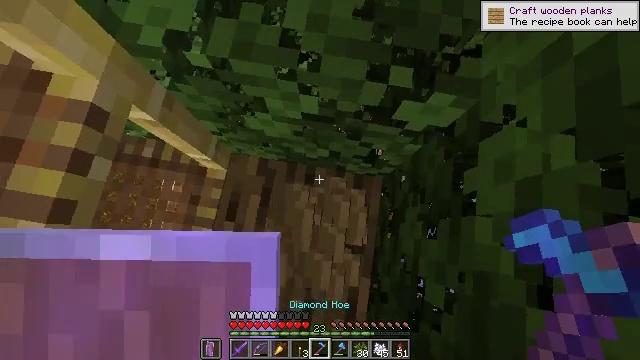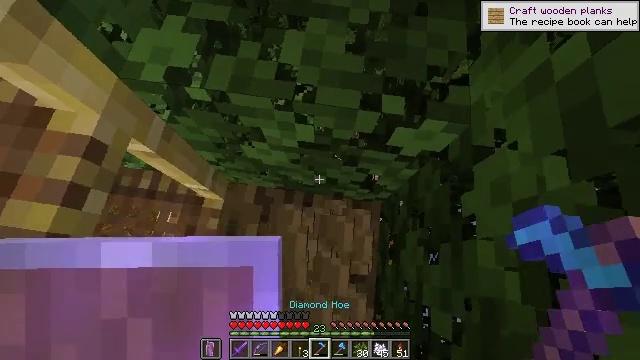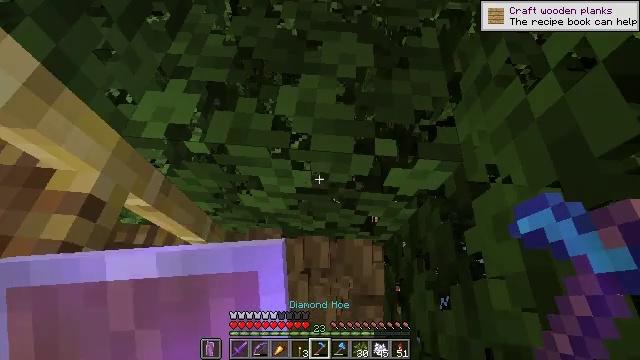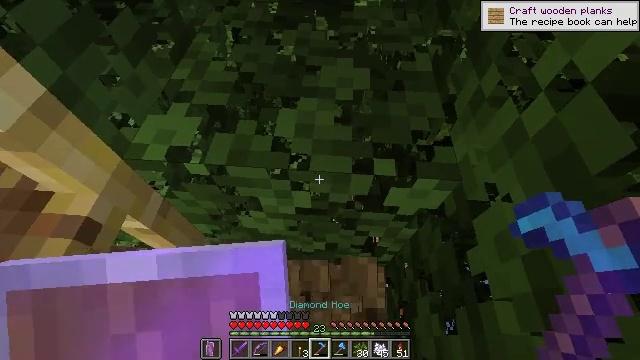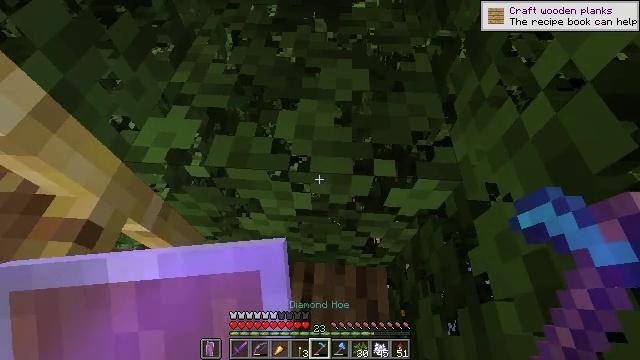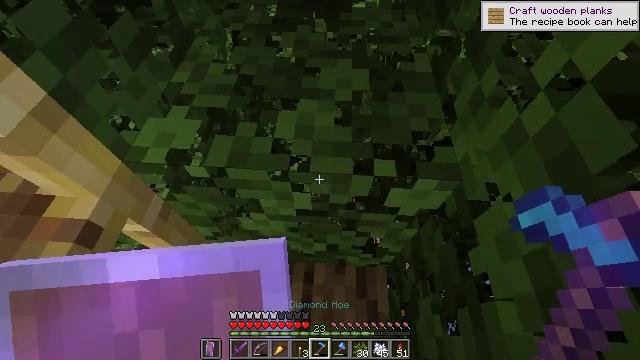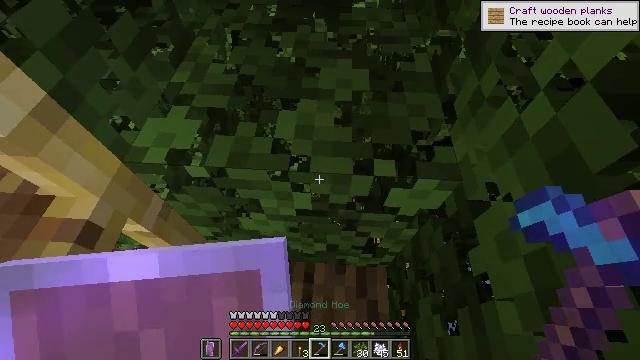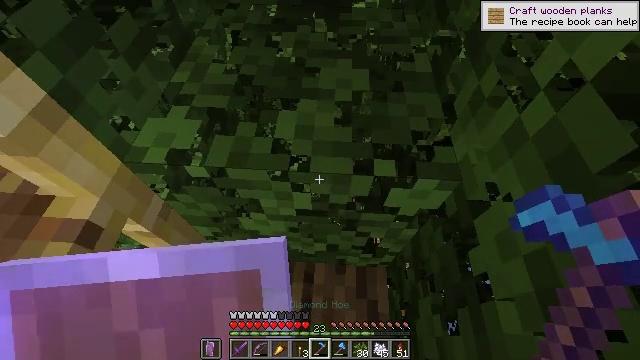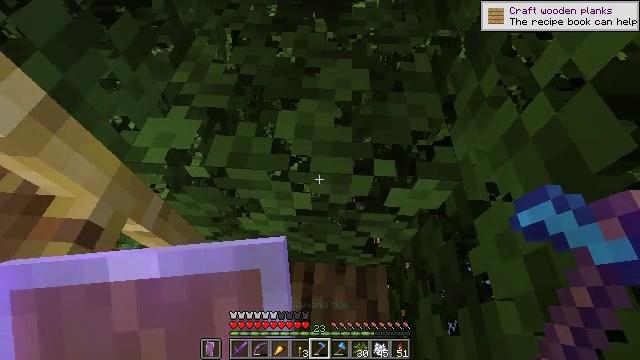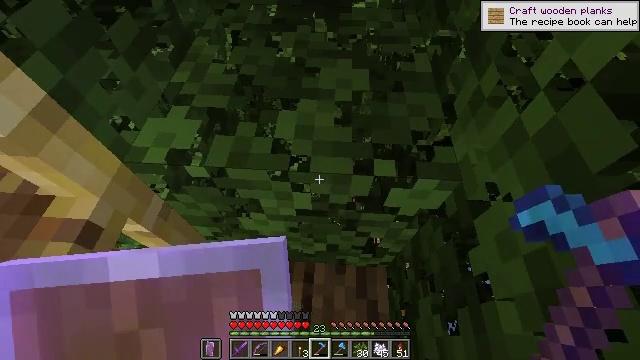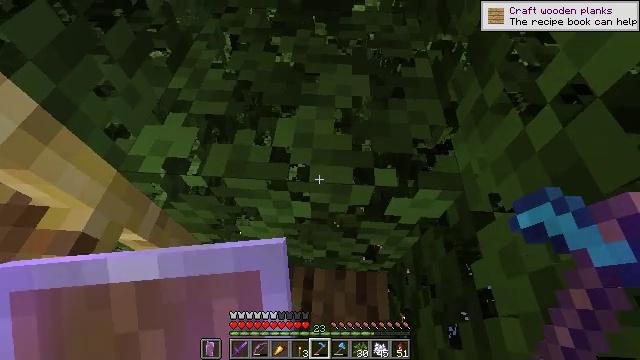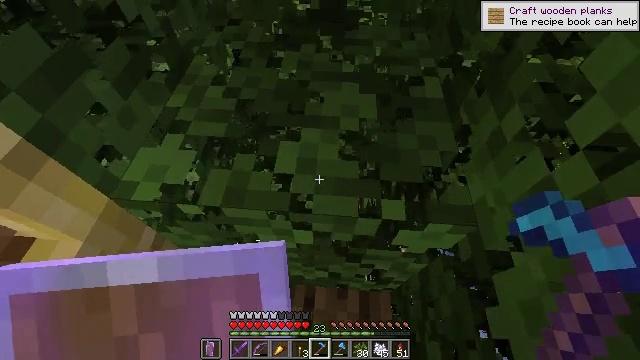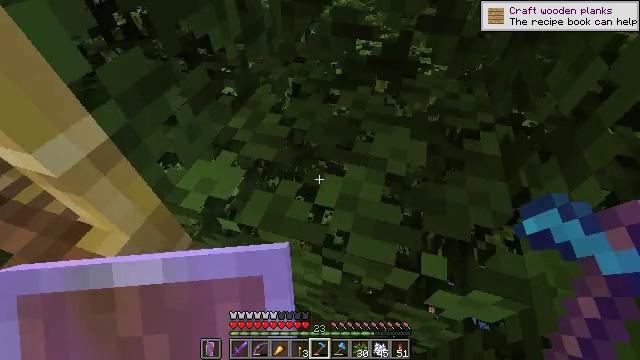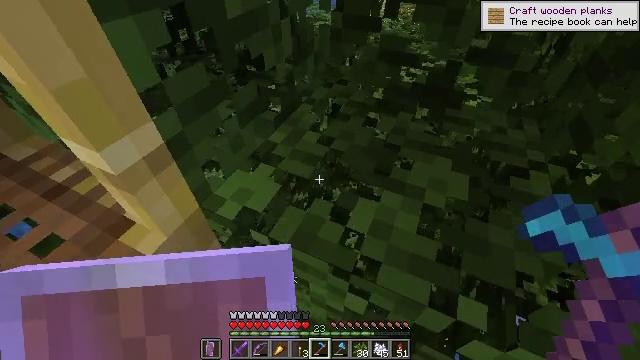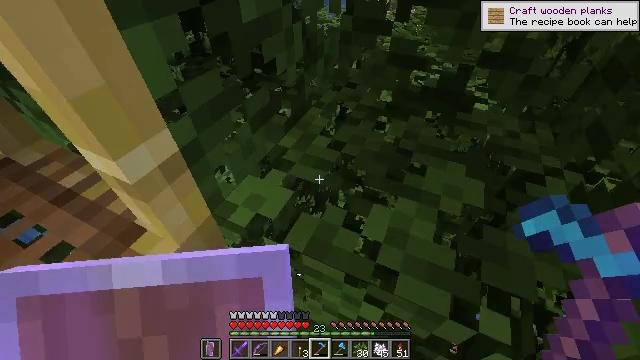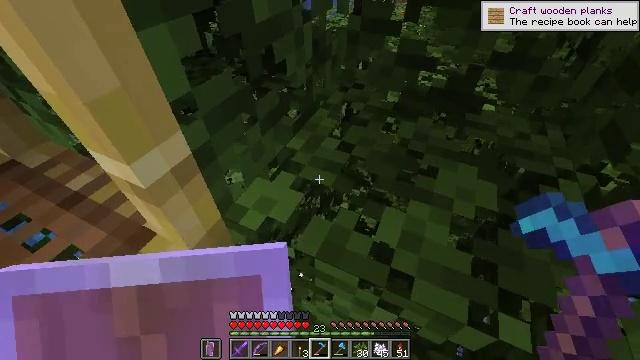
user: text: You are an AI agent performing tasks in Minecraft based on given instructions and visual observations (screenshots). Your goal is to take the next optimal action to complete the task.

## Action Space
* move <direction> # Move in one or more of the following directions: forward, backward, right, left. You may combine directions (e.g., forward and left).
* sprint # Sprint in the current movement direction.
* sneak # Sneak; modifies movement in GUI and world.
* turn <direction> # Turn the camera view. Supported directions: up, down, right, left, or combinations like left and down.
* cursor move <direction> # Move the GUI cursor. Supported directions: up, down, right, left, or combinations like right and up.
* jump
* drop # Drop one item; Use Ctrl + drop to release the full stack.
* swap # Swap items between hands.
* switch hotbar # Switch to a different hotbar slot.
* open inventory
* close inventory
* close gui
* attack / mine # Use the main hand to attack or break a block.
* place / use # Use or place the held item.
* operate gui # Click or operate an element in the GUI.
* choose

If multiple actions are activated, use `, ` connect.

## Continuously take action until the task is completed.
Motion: motion action
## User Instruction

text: Remove oak leaves from branches.
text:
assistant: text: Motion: turn up
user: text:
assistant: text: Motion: turn up
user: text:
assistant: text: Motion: turn up
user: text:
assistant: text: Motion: no_op
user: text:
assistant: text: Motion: no_op
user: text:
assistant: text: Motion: no_op
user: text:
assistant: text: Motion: no_op
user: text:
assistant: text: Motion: no_op
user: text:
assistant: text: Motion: no_op
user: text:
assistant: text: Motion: move forward
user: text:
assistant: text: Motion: move forward
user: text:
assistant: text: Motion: move forward, turn left and up
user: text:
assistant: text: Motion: move forward, turn left and up
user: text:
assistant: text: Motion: no_op
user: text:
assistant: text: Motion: no_op
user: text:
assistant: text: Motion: no_op
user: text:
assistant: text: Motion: no_op
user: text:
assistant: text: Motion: no_op
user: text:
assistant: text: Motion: no_op
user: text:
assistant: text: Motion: no_op
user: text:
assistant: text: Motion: turn right
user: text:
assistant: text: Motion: turn right and up
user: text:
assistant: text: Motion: turn right and up
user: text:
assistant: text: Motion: no_op
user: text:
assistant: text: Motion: attack / mine
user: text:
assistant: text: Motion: attack / mine
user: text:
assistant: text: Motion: attack / mine
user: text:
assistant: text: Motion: no_op
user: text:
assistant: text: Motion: no_op
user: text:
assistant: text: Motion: no_op